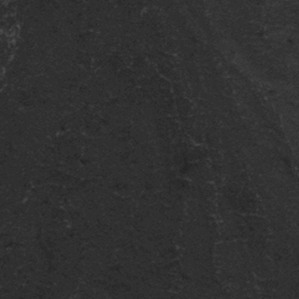
Label: frost